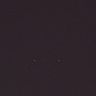
Metastatic tissue present: no